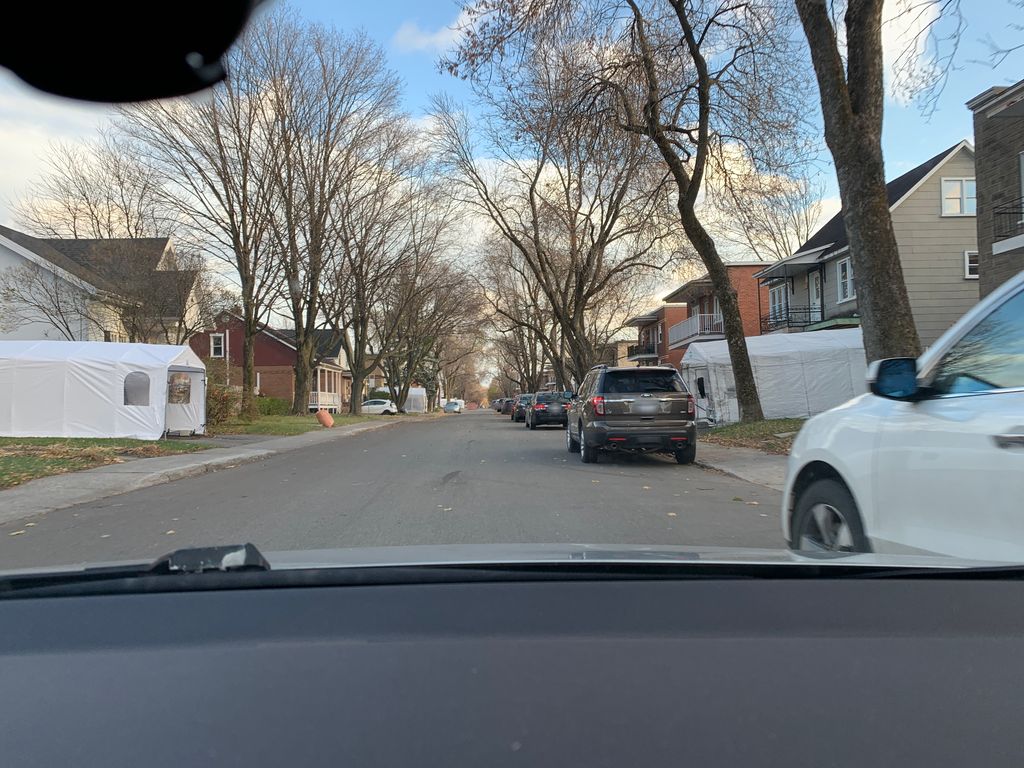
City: quebec_city